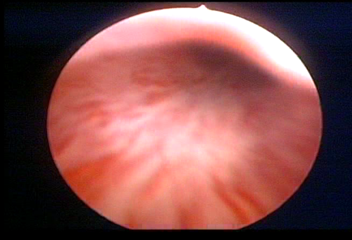
Modality: WLC
Class: Normal mucosa
Bladder cancer association: No